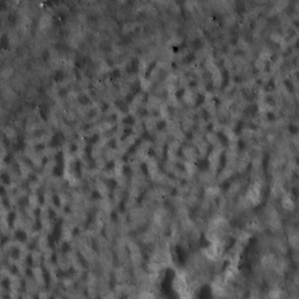
Label: non_frost